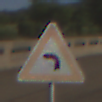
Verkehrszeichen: KurveLinks
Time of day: MorningAfternoon
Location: Outdoor (RoadRail)
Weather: PartlyCloudy
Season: NotSpecified
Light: Natural